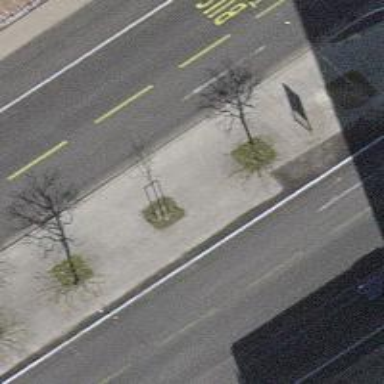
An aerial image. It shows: Avenue lined with deciduous broadleaved trees.